Question: So, lets assume I can draw in paint:

Say I have a class 'A' which depends on objects 'B' and 'C' to be instanced, but 'C' also depends on an instance of 'B', and I want this instance of 'B' to be the same that I pass to 'A'. How can I accomplish this?
Now, you probably didn't understand that at all either; so I'll go ahead and turn it into code:
'''
public class A
{
private readonly B b;
private readonly C c;
public A(B b, C c)
{
this.b = b;
this.c = c;
}
}
public class B
{
}
public class C
{
private readonly B b;
public C(B b)
{
this.b = b;
}
}
'''
Without DI, I would resolve it like this:
'''
var b = new B();
var c = new C(b);
var a = new A(b,c);
'''
How can I accomplish something like this through DI, cleanly?
What I want is pretty straightforward: use the same instance of 'B' when instancing both 'C' and 'A'.
Forgot to mention I do want this in a per-web-request lifestyle, not singleton or transient.
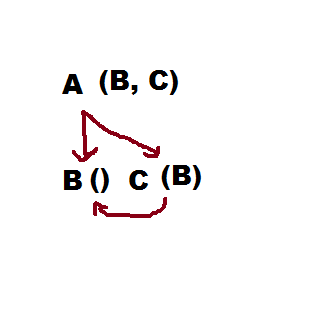
Answer: According to the <URL>, singleton behavior is already the default. Therefore, castle will create only one instance of B and pass it to both A and C.
It's the cases where you want this that you should worry about. You need some extra configuration then, as described in the linked documentation.